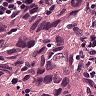
Metastatic tissue present: yes